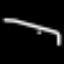
Label: line